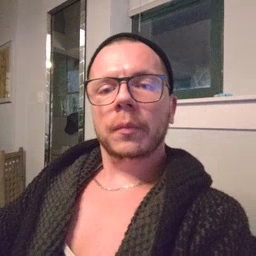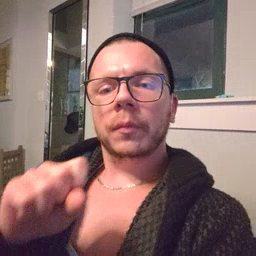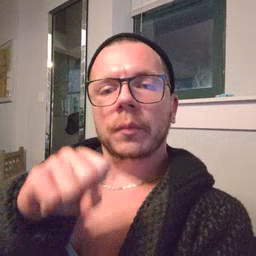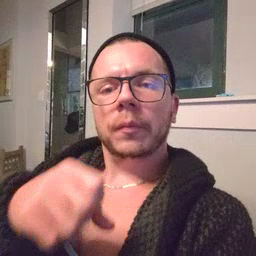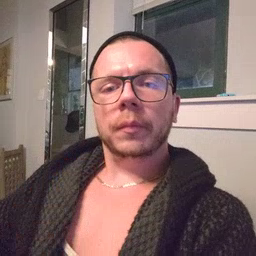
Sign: yes